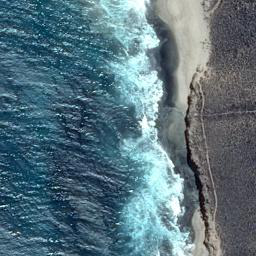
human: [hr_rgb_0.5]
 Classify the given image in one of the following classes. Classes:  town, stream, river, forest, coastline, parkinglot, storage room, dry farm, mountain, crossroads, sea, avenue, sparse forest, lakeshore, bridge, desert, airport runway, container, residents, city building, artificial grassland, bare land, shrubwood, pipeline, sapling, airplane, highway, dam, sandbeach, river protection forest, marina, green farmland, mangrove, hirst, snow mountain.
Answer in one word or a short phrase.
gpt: coastline